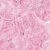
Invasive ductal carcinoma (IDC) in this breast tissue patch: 0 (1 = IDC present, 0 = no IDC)